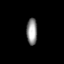
Tissue: lung
Cell type: Fibroblasts
Senescence score: 0.2076
Nuclear area (px): 280
Mean DAPI intensity: 145.004